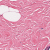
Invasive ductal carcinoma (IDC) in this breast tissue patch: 0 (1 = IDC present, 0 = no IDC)